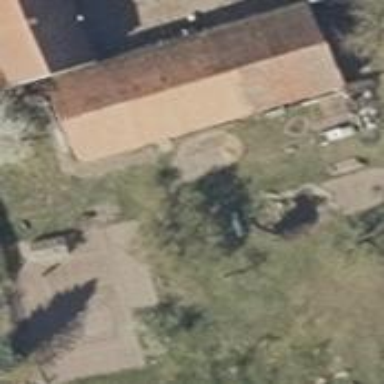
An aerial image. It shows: Shed.